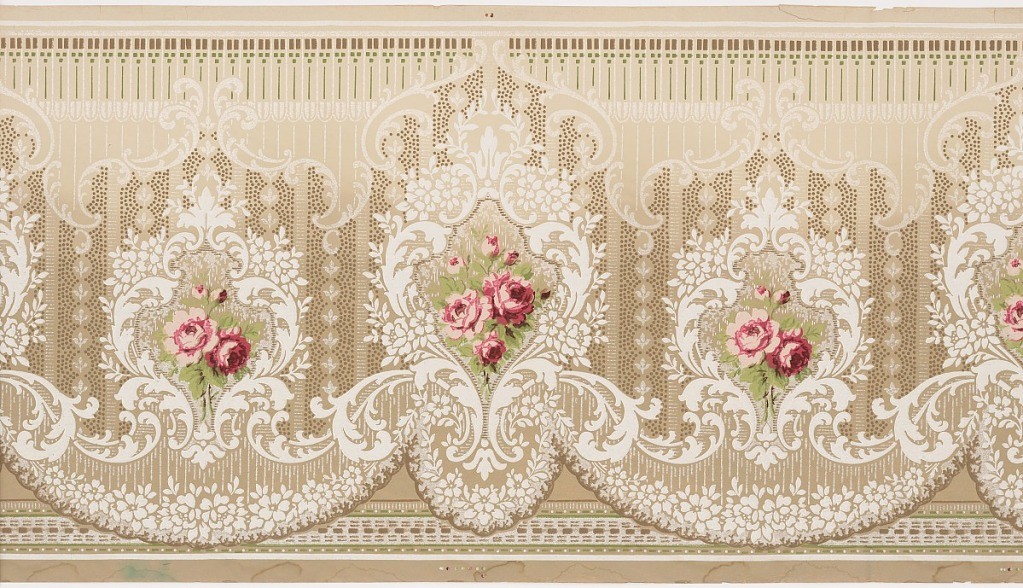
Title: Frieze
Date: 1905–1915
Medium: Machine-printed paper
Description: Pink roses set within medallion containing foliate and floral motifs. Tall medallions alternate with shorter medallions. Swags are suspended beneath the medallions. Printed in pink, white, green and brown on tan paper.